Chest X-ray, PA view. Patient: 53 years old, sex M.
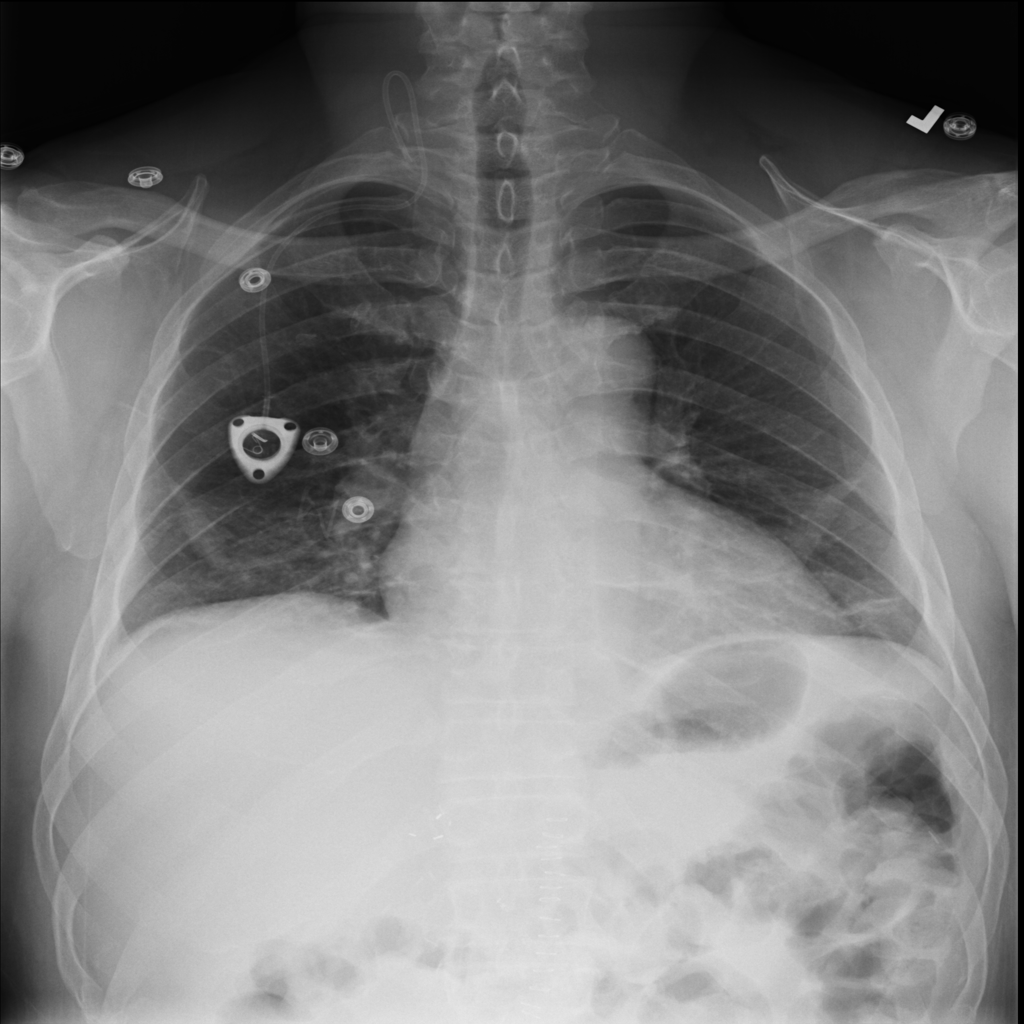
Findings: Atelectasis